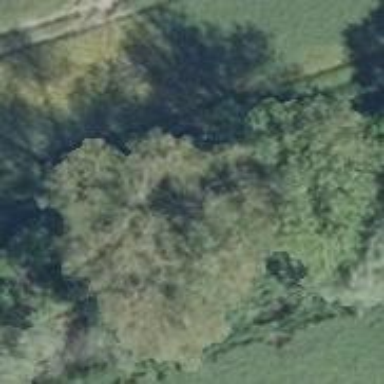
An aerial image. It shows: Row of deciduous broadleaved trees.